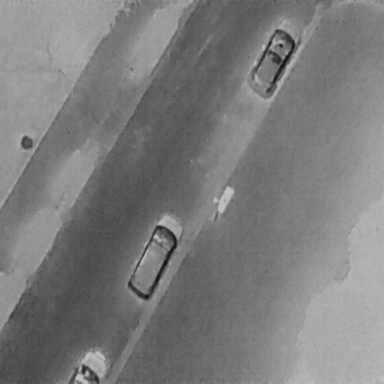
There are three Cars in the infrared image.